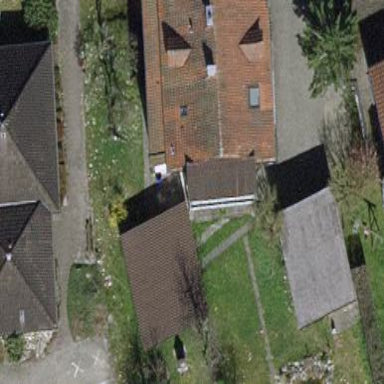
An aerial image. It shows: Building with tile roof.